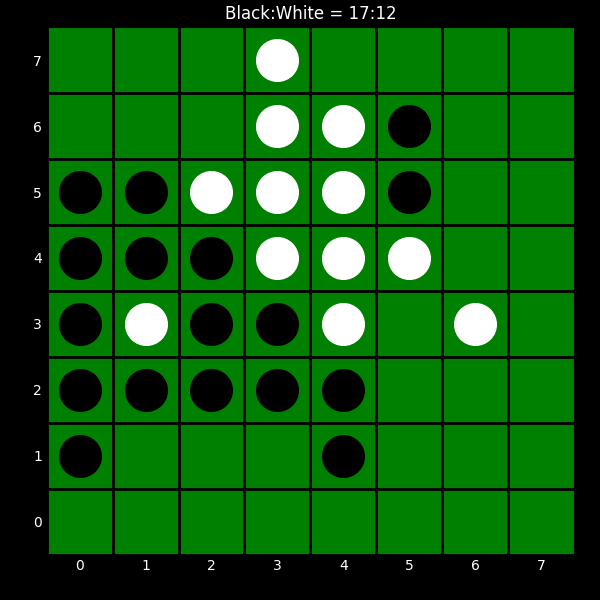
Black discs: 17
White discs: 12